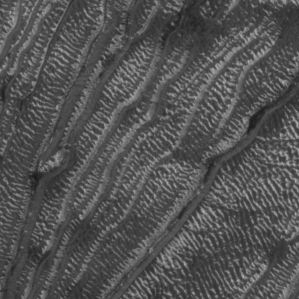
Label: frost